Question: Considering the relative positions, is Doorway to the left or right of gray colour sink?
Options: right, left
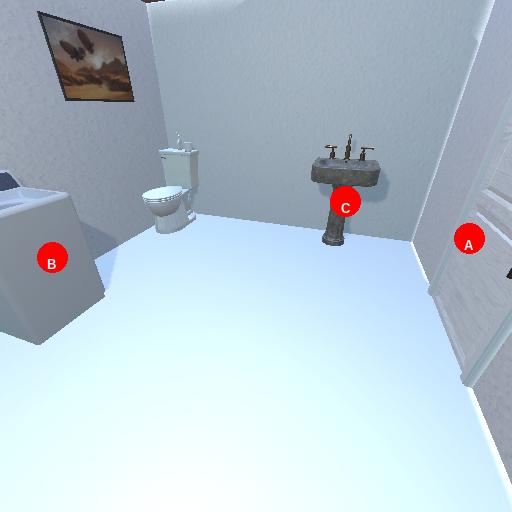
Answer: right